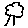
Label: tree